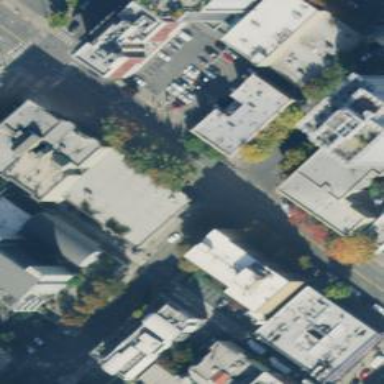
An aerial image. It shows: Commercial building.